Field crop: maize
Growth stage: 2
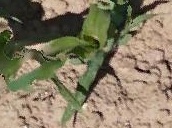
Species: maize